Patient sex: M
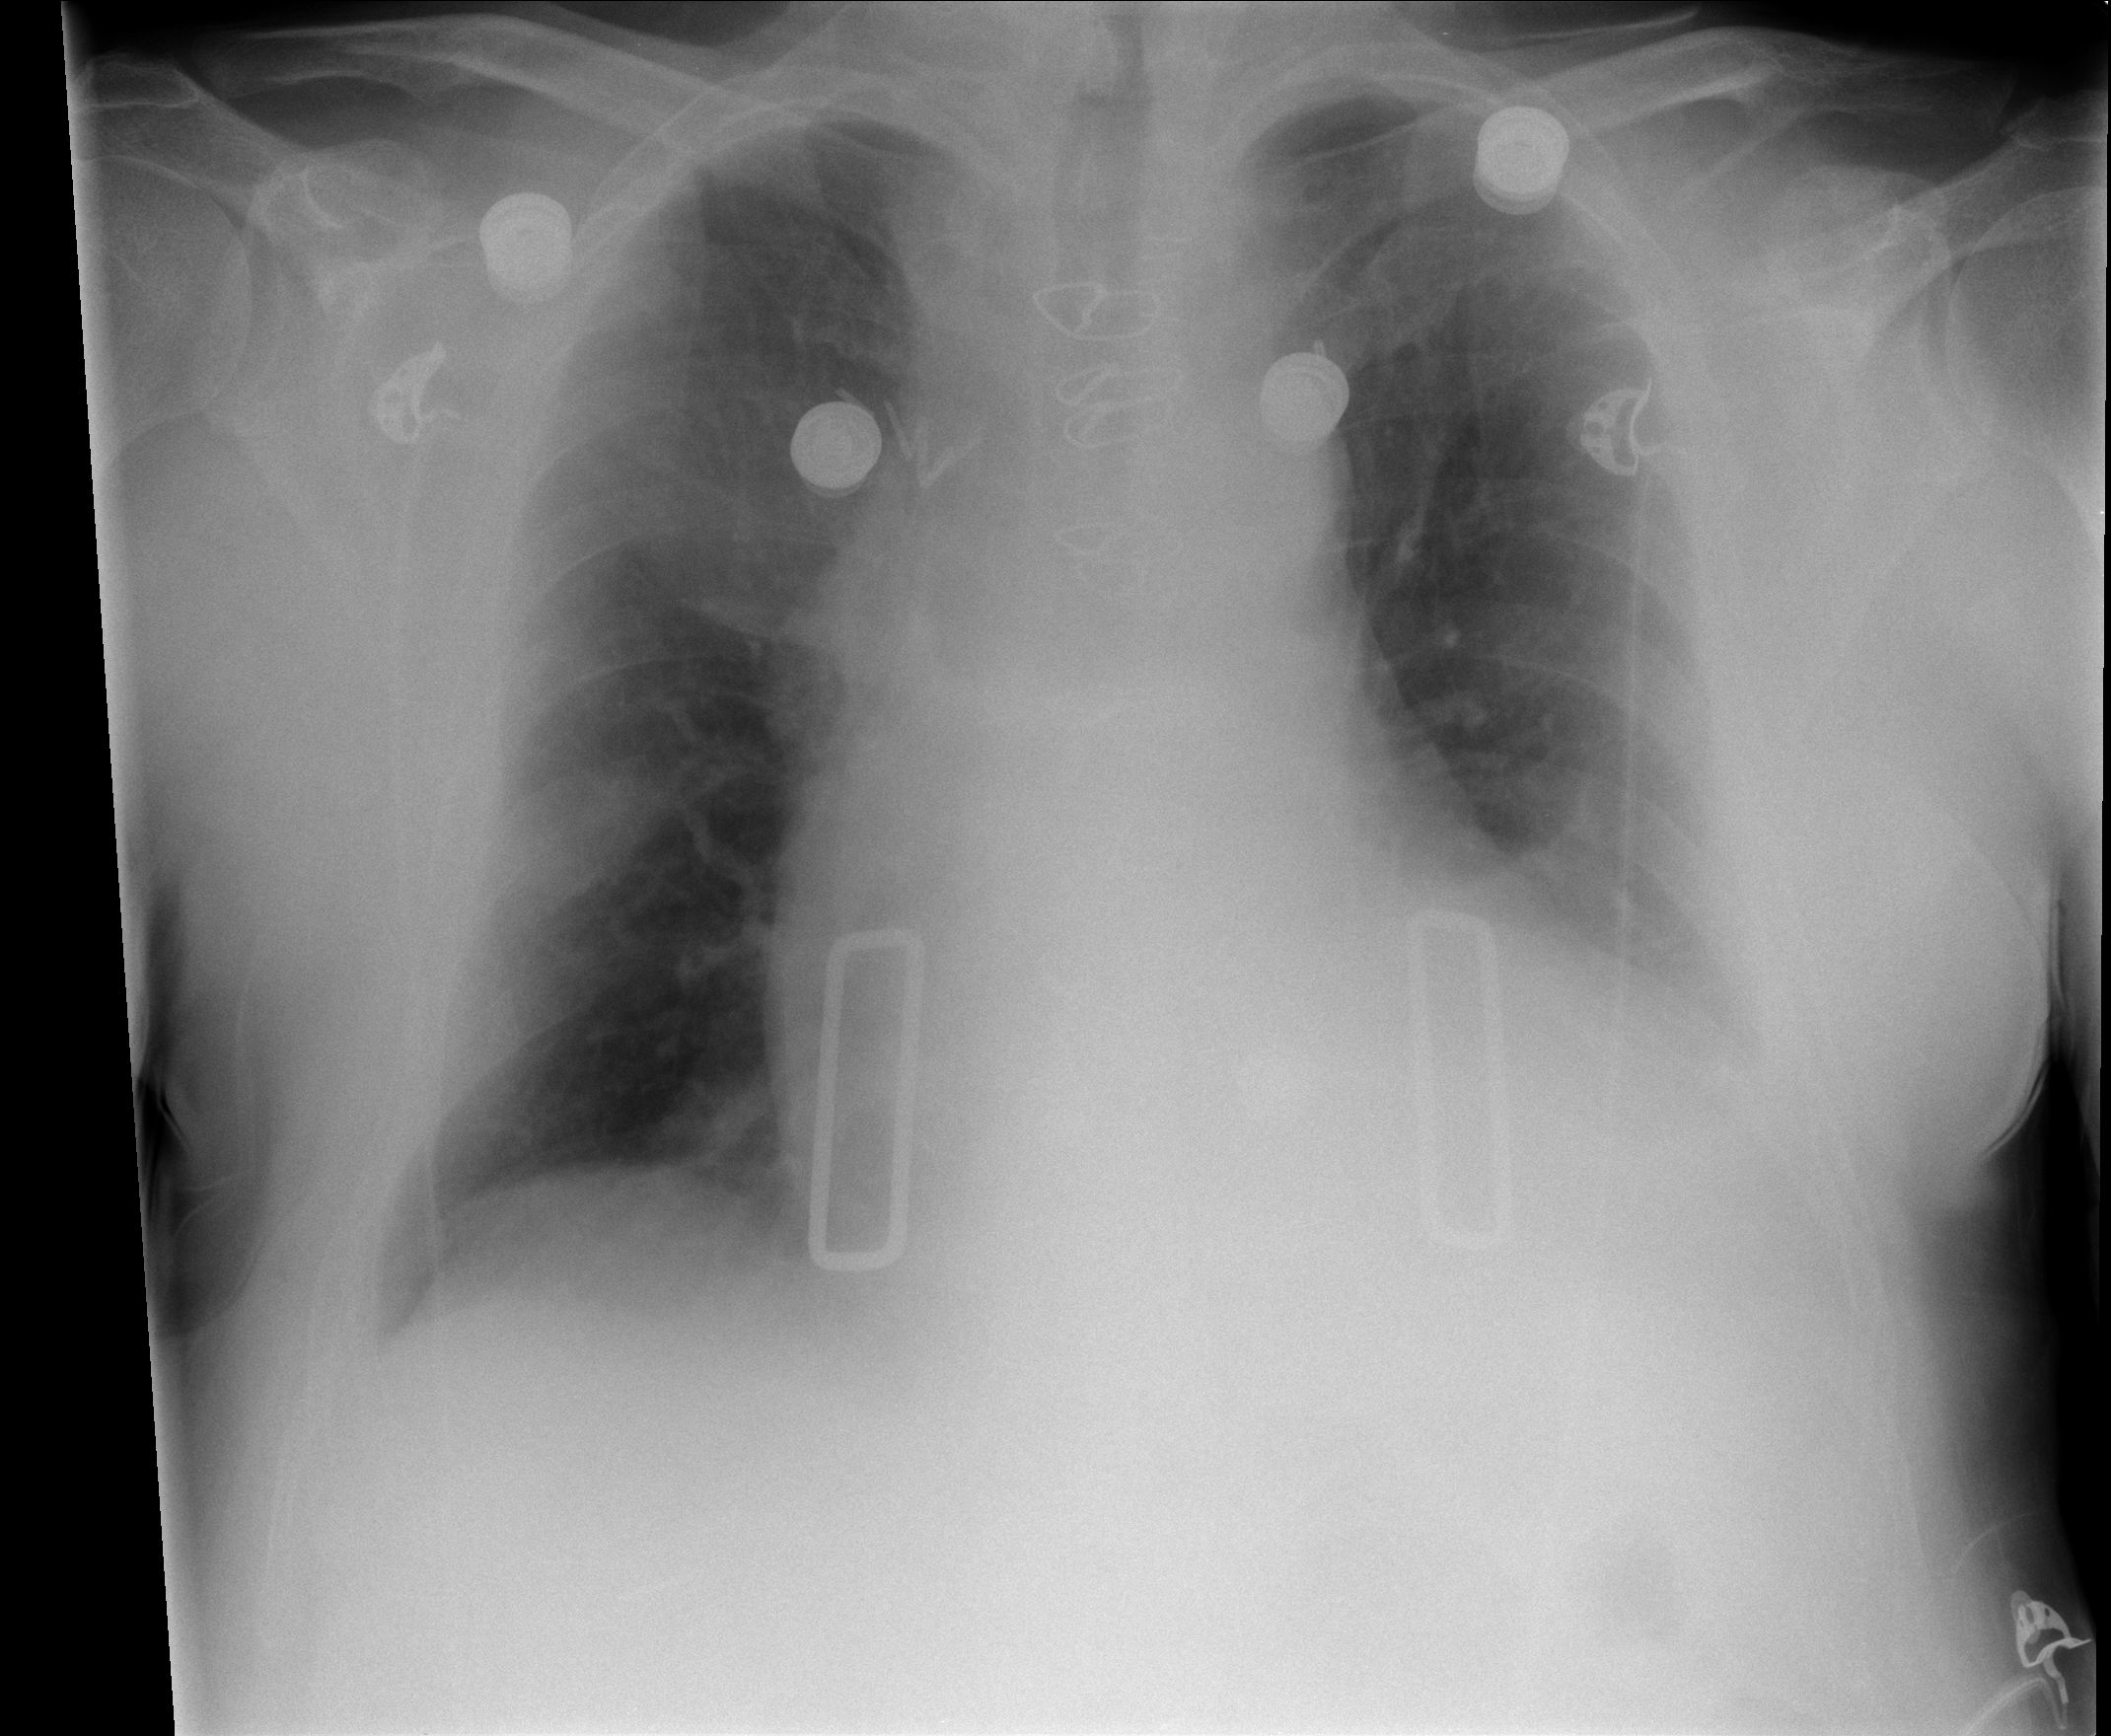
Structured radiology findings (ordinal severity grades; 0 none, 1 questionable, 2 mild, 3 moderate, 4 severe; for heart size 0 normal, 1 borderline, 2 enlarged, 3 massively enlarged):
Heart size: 2
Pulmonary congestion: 0
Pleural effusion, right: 0
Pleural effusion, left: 2
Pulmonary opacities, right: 0
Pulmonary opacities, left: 0
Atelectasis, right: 0
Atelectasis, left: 2